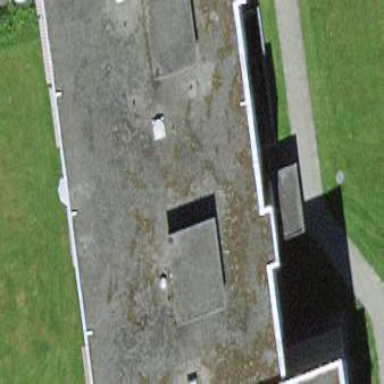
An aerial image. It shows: View of apartment building.